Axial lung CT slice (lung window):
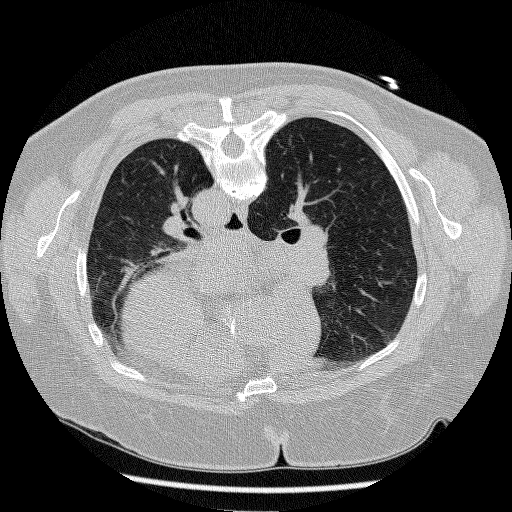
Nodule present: no